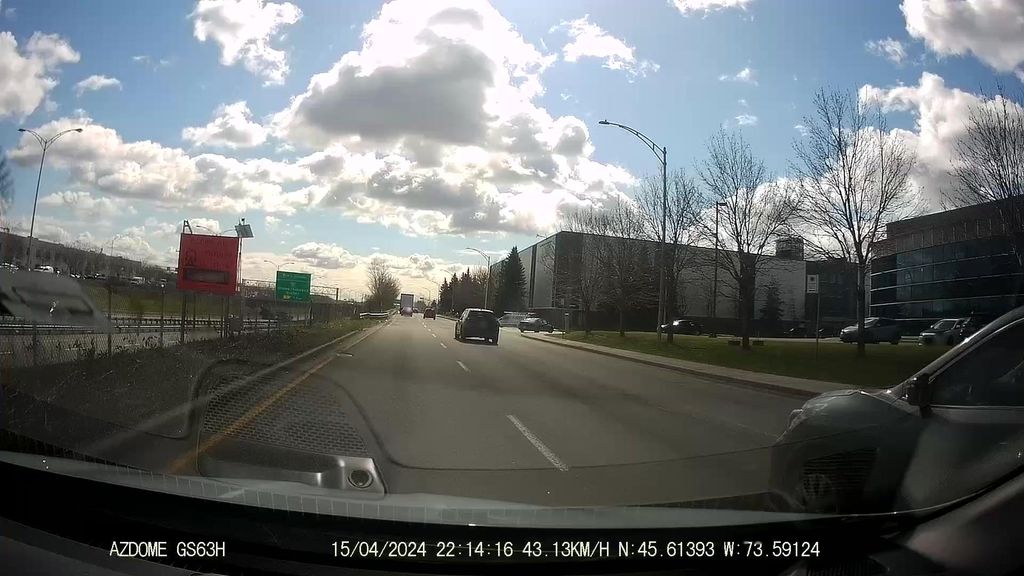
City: montreal